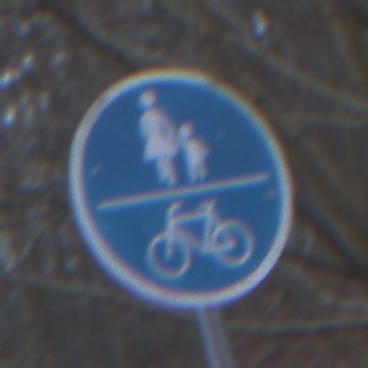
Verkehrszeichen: GemeinsamerGehUndRadweg
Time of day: MorningAfternoon
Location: Outdoor (Nature)
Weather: Overcast
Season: Winter
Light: Natural